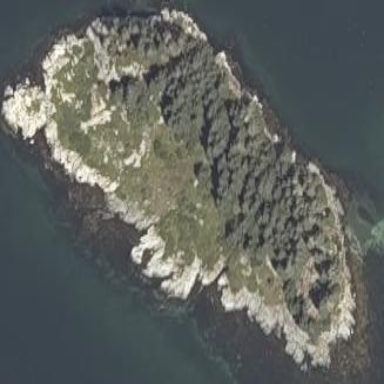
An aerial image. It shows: Island with natural coastline.